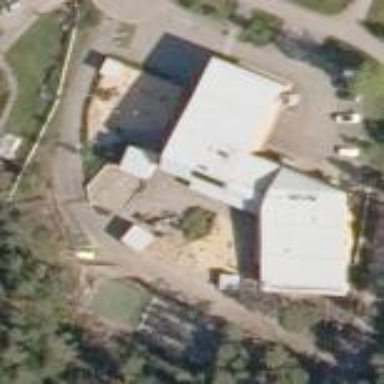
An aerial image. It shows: Kindergarten.